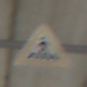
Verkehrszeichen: FussgaengerueberwegRechts
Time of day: MorningAfternoon
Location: Roofed (Suburban)
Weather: PartlyCloudy
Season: Winter
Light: Natural